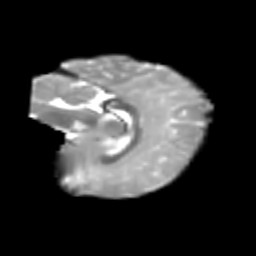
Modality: T2w
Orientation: sagittal
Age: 7
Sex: female
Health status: healthy